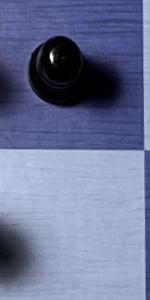
Label: Empty